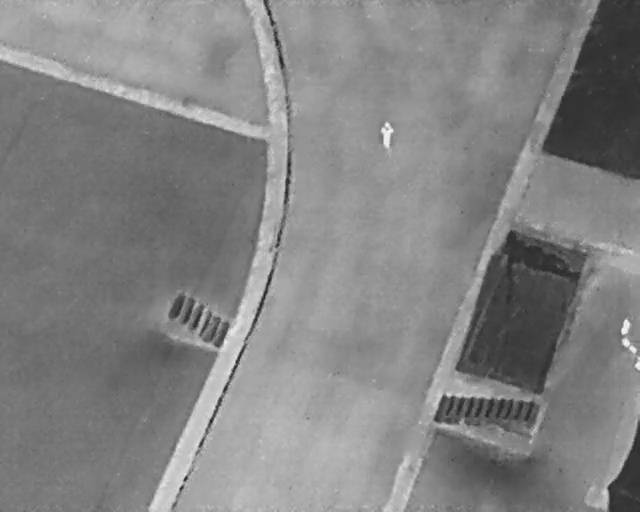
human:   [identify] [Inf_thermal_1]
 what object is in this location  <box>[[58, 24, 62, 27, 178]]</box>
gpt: <ref>1 large person at the top</ref>